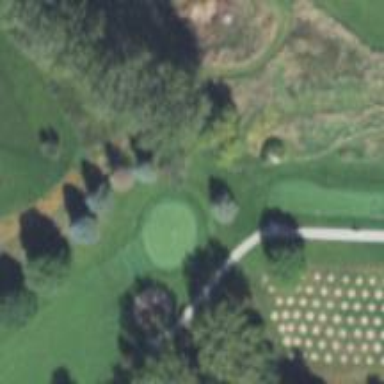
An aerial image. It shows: View of golf hole.